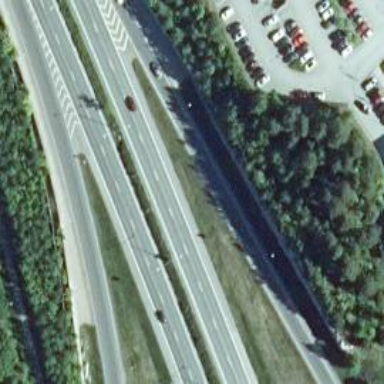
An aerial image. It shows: Trunk link highway.